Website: lowes
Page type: stored-credit-cards
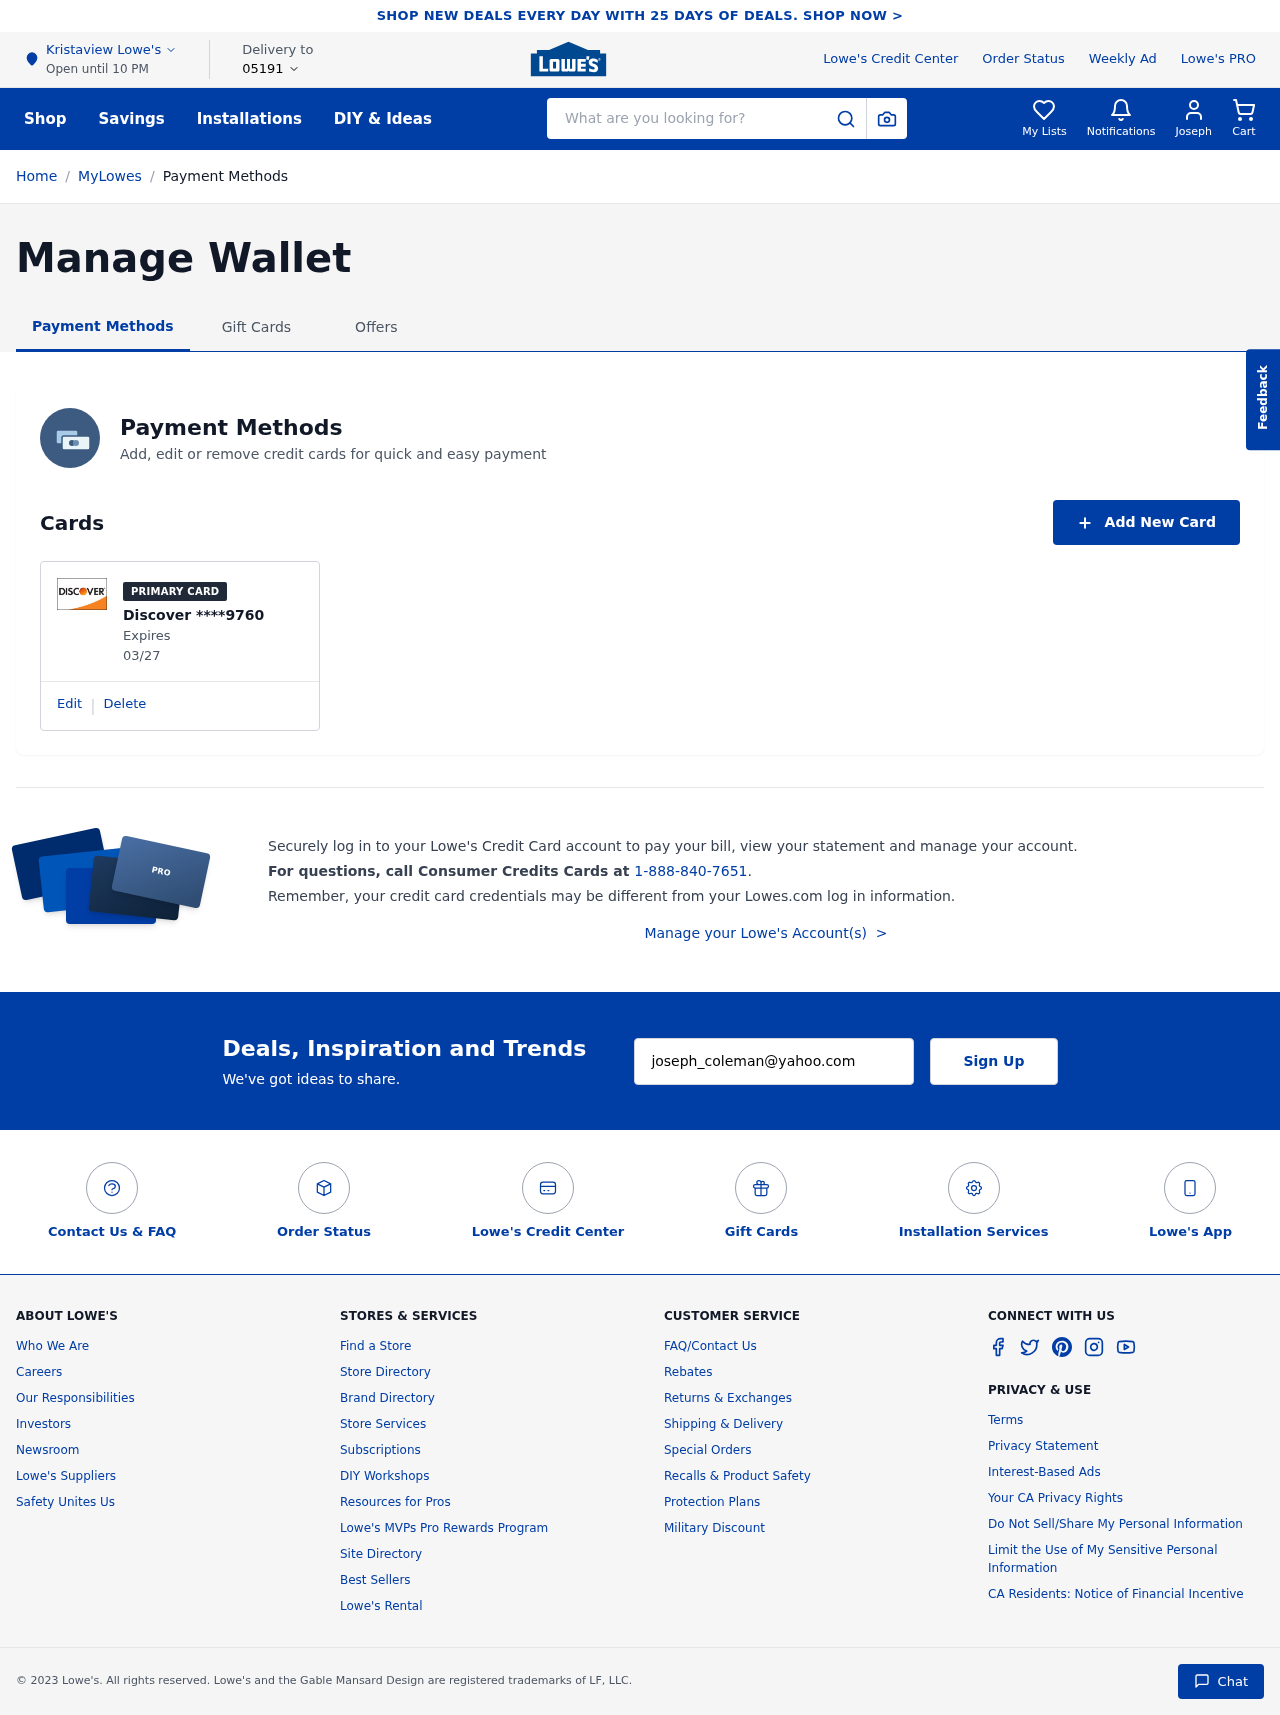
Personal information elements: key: PII_CARD_EXPIRY
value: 03/27
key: PII_CARD_LAST4
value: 9760
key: PII_CARD_TYPE
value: Discover
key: PII_CITY
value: Kristaview
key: PII_EMAIL
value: joseph_coleman@yahoo.com
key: PII_FIRSTNAME
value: Joseph
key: PII_POSTCODE
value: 05191
Search elements: key: HEADER_SEARCH
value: What are you looking for?